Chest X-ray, AP view. Patient: 79 years old, sex F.
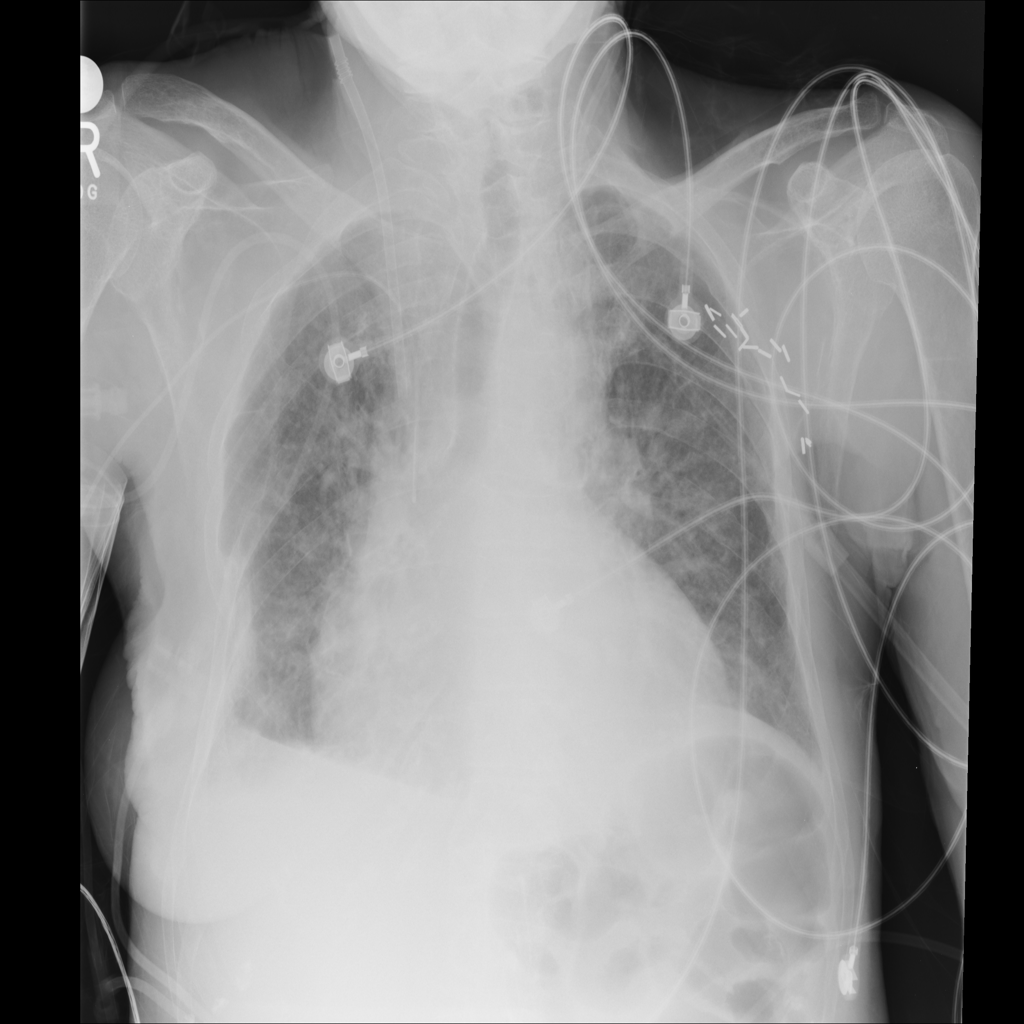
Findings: Cardiomegaly, Infiltration